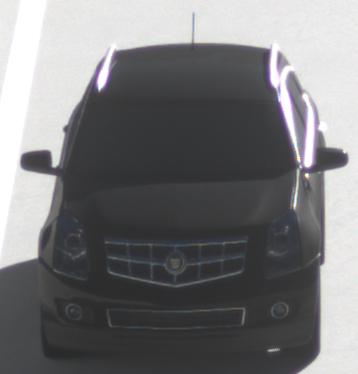
Make: Cadillac
Model: SRX 3.0 V6
Detailed model: SRX (II)
Model produced from: 2010/12
Model produced until: 2012/01
Doors: 5
Color: black
Road condition: dry road
Daytime: morning or afternoon
Contrast: high contrast